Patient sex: M
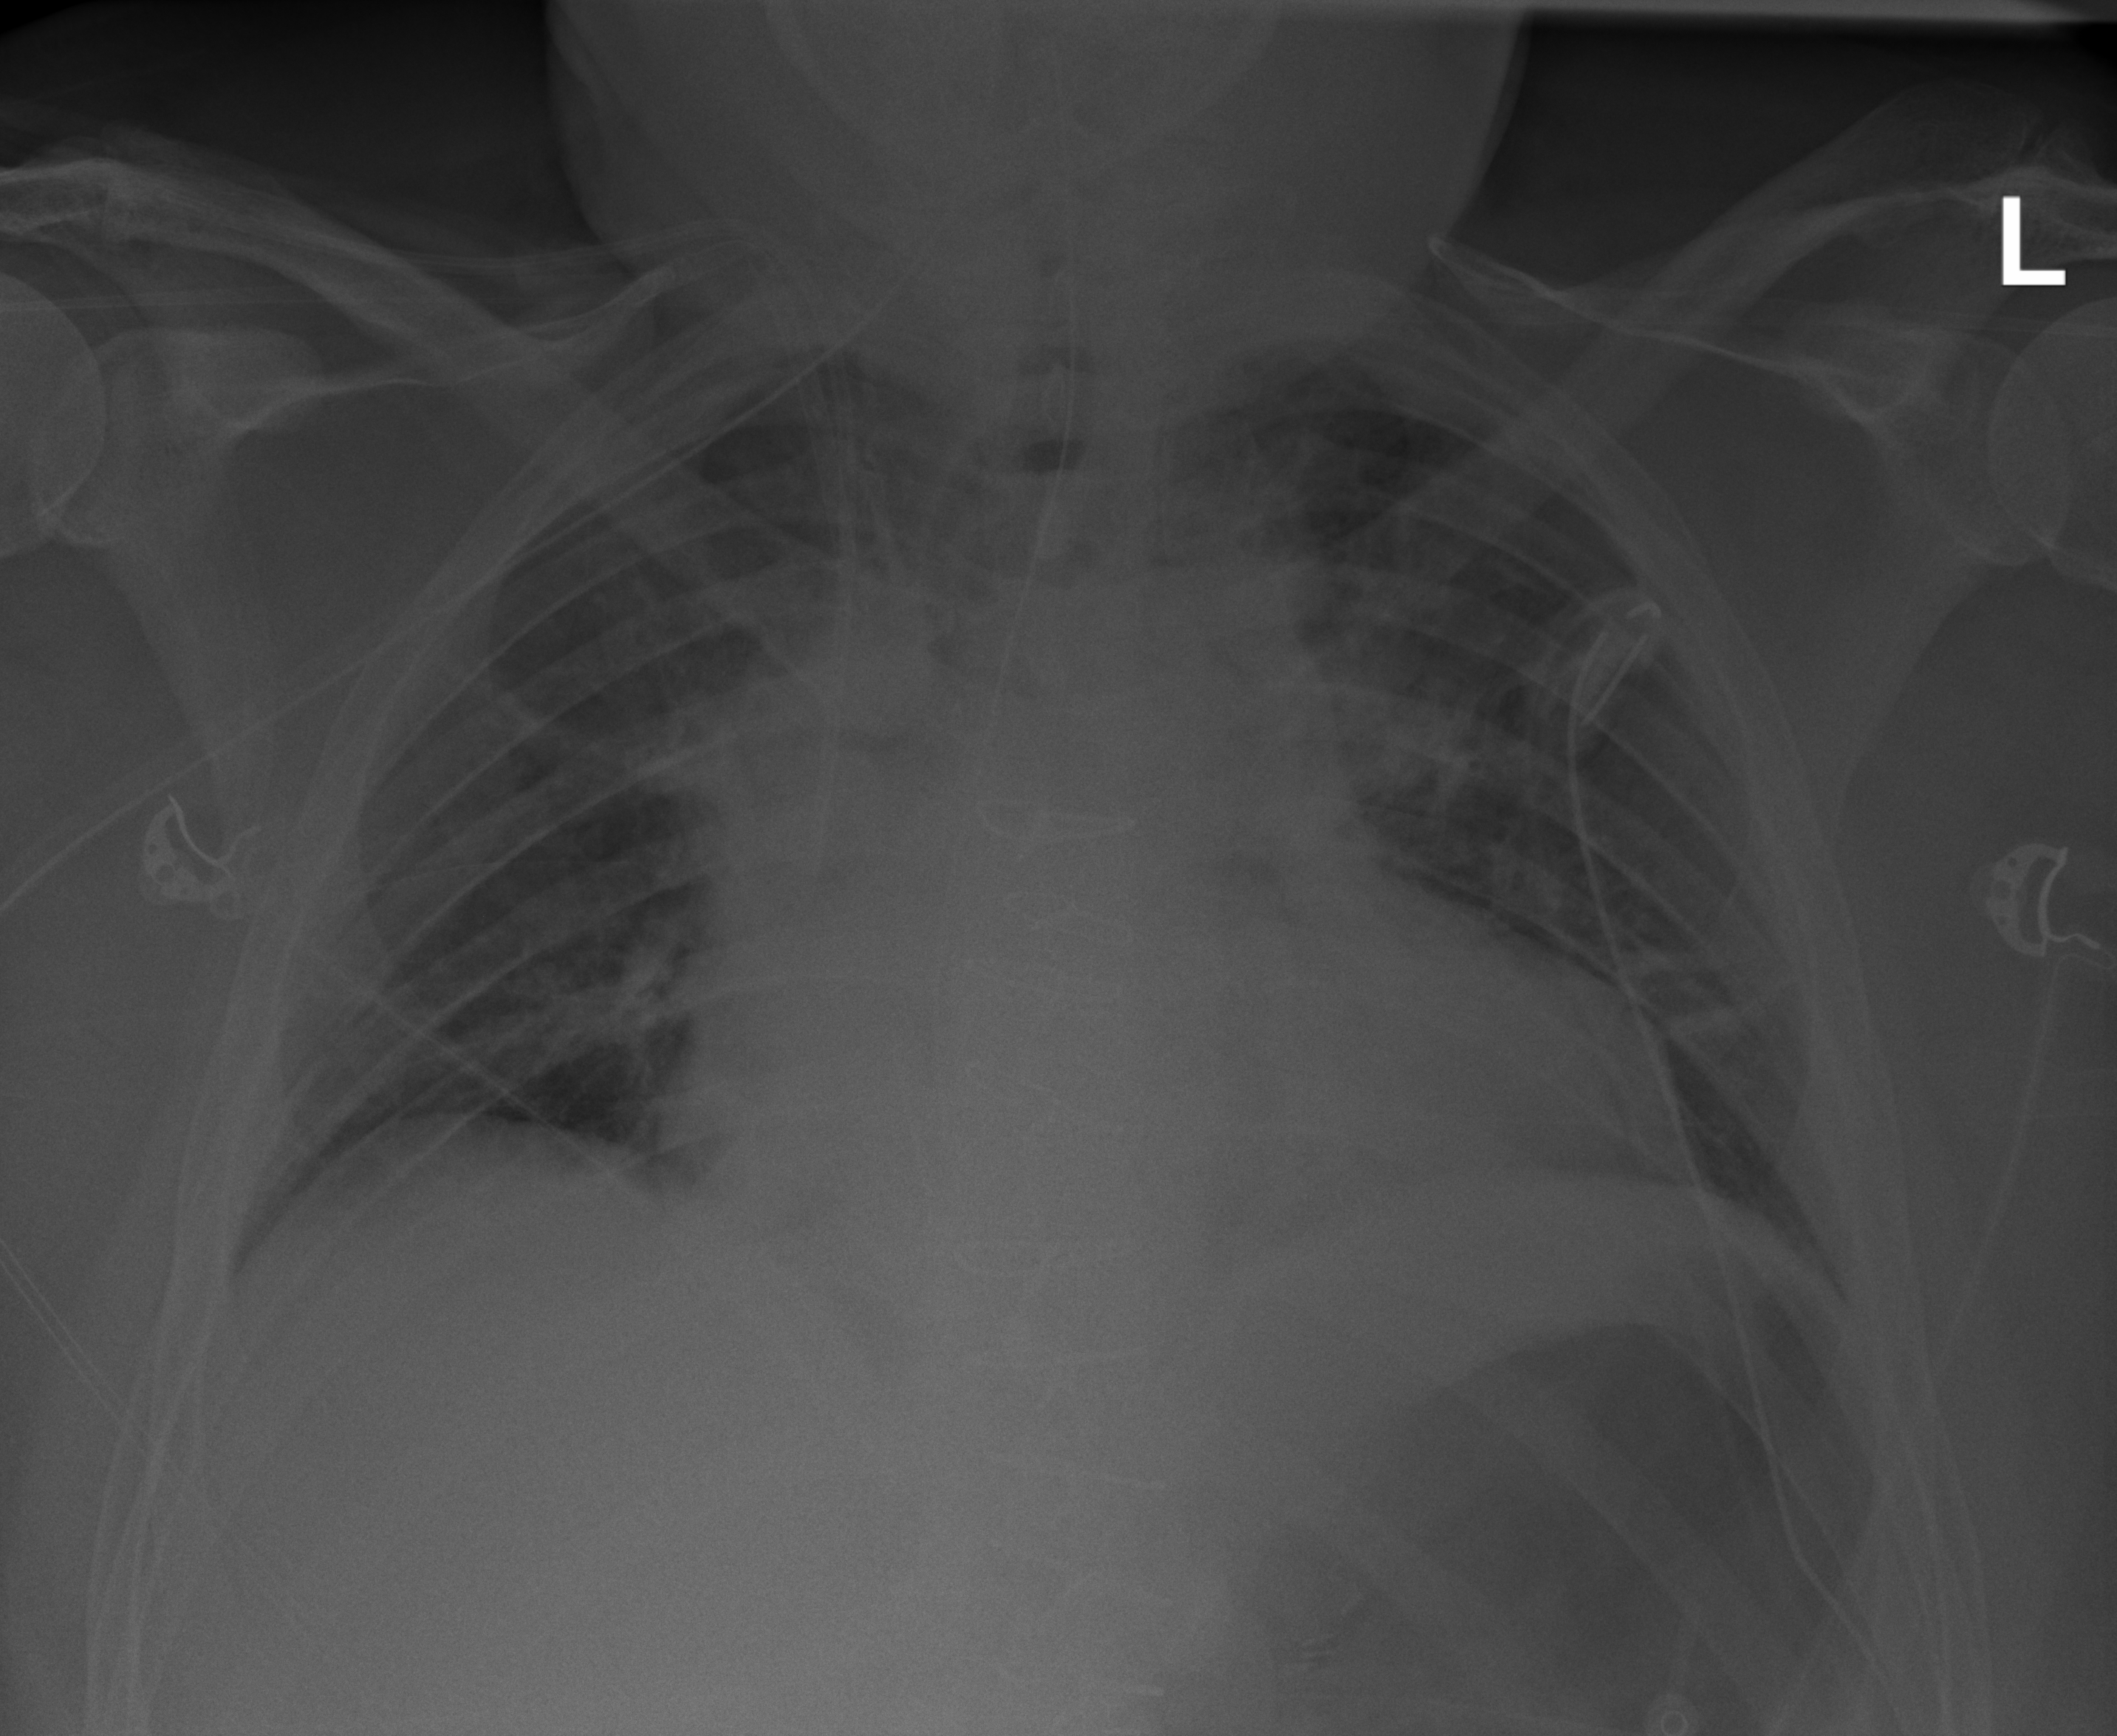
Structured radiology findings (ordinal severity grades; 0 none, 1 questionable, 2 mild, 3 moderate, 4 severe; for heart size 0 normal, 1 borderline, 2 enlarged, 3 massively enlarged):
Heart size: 2
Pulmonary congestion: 2
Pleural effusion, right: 0
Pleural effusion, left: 0
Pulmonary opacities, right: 2
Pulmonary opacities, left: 2
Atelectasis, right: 2
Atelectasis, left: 2